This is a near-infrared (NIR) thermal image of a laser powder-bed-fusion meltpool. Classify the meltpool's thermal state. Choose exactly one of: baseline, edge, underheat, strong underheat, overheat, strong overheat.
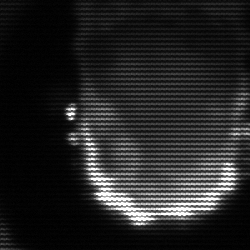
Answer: baseline